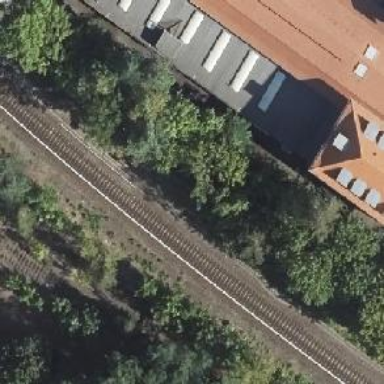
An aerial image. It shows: Historical abandoned railway spur.